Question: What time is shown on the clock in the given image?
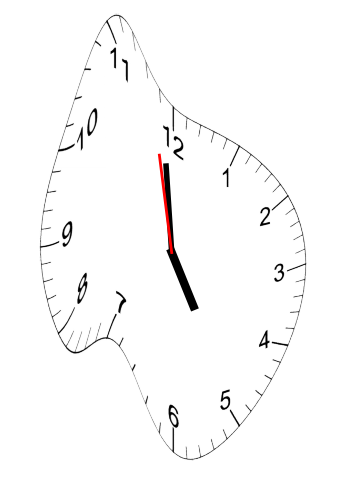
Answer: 04:58:58